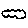
Label: cloud